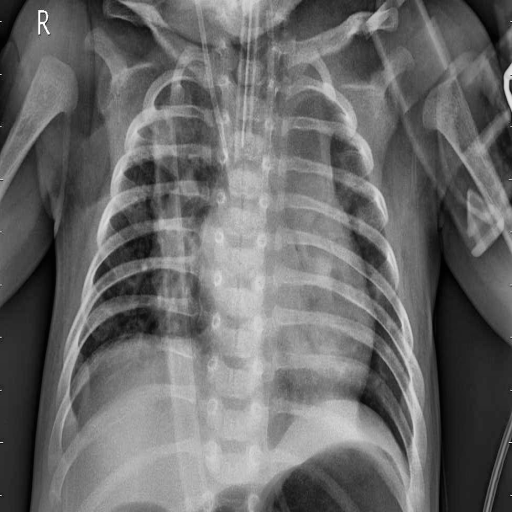
Finding: PNEUMONIA